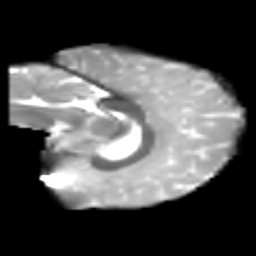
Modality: T2w
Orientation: sagittal
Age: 6
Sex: male
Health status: healthy